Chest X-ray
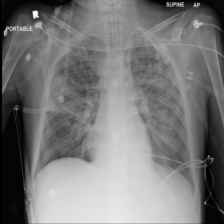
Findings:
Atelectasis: negative
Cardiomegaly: negative
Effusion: negative
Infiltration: negative
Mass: negative
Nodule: negative
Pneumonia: negative
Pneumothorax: negative
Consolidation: negative
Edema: negative
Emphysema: negative
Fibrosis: negative
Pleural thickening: negative
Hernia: negative